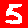
Digit: 5